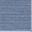
Piece: xx